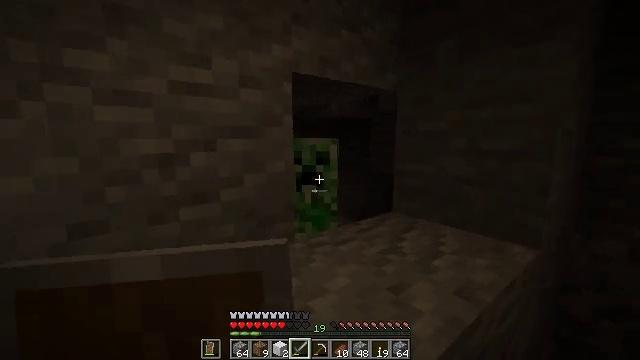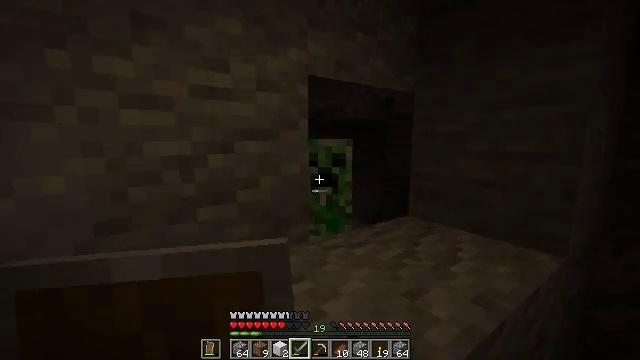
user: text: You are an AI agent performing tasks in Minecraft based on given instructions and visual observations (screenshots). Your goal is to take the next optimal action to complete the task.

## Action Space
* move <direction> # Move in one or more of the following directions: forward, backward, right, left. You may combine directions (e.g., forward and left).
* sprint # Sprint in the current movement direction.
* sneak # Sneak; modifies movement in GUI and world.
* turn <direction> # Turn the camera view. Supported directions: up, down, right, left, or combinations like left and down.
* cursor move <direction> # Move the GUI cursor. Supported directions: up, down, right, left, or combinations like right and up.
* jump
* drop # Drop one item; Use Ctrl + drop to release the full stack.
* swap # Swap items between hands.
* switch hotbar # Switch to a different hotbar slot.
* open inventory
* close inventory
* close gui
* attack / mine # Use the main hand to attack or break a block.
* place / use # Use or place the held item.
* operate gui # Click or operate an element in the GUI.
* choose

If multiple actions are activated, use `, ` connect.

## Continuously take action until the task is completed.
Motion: motion action
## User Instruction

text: Kill mobs.
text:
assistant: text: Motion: turn left
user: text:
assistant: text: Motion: attack / mine